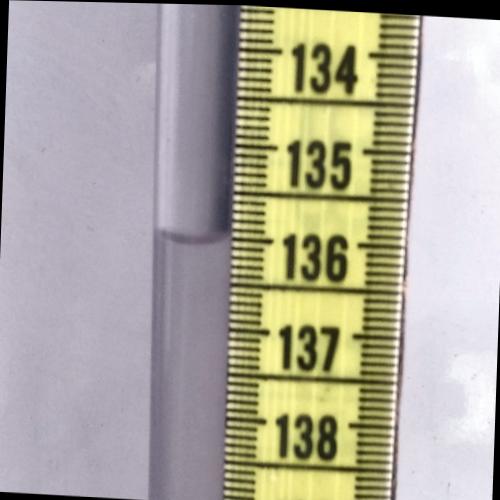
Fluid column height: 136.0 cm